Question: first of all, I know that build array of elements without pointers it's bad coding but its part of the exercise which I can't change
edit :
'''
typedef struct st
{
int id;
char *name;
int platforms;
} *Station;
'''
i built an array of elements (structs) -
'''
int num=X
Station statTable= malloc((num)*(sizeof(*statTable)));
'''
and initialize it -
'''
int i=0
while(i<num){
station=TS->stations+i*sizeof(*station);
station->name="blabla";
station->id=id;
i++
}
'''
I check the array after initializing and its work, but after some iteration on the array -
'''
int i=0;
while(i<num){
station=TS->stations+i*sizeof(*station);
printf("%d",station->id);
i++
}
'''
when TS is big struct with pointer to station which is name is stations
I get a bad value ( print screen below)and it always in the second cell, someone has an idea why it happened?

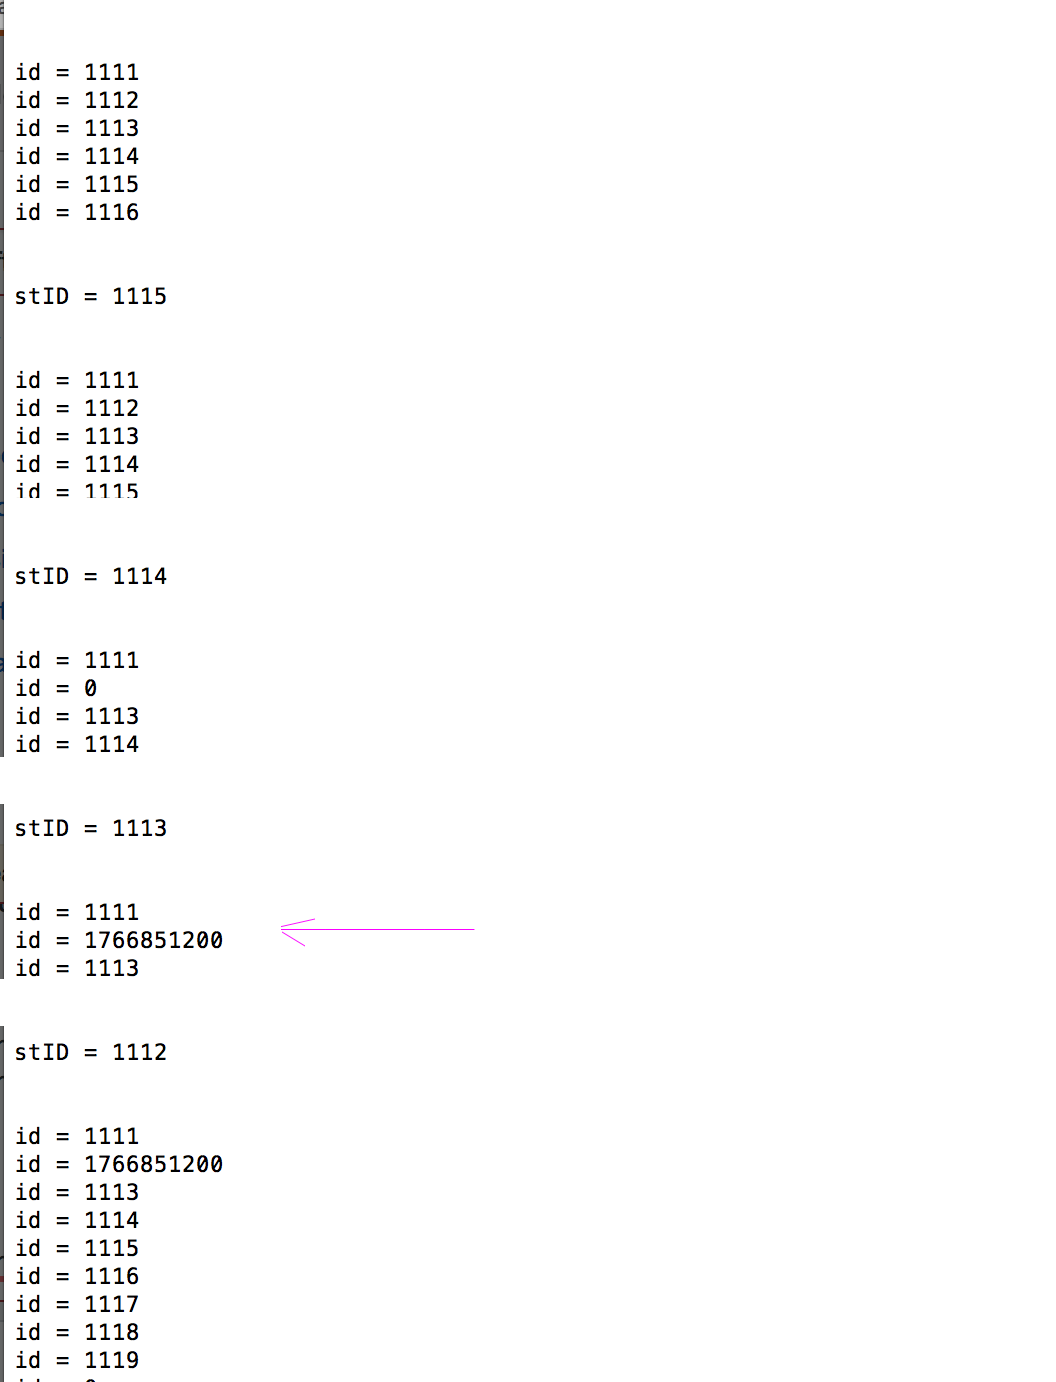
Answer: Typedefing pointers isn't really good practice.
Bug in your code is in . More precisely here
'''
station=TS->stations+i*sizeof(*station);
'''
As we know adding '1' to pointer will move us in memory one byte, but 'sizeof(typeItIsAppliedOn)' bytes, in this case 'sizeof(Station)' bytes.
So what you have written will move you outside of bounds pretty soon and as we know, accessing outside of bounds has undefined behavior.
This should fix it
'''
station = TS->stations + i; // This will point to i-th station in memory
'''
In general, you could use this semantics for better readbility
'''
station = &TS->stations[i]; // Get an address of i-th element in array
'''